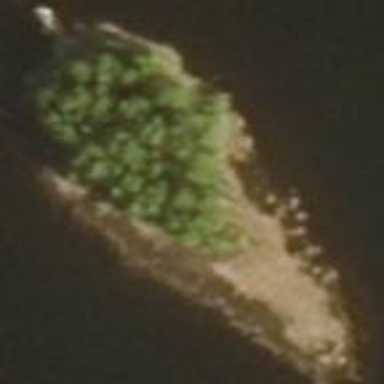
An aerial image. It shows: Islet.